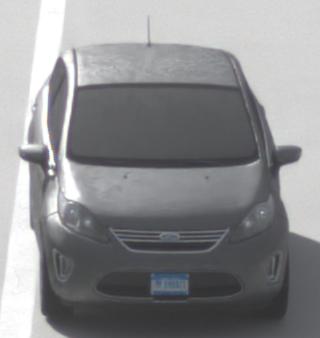
Make: Ford
Model: Fiesta
Detailed model: ’09 Sedan (seventh series)
Model produced from: 2010
Model produced until: 2017
Doors: 4
Color: gray
Road condition: dry road
Daytime: morning or afternoon
Contrast: low contrast